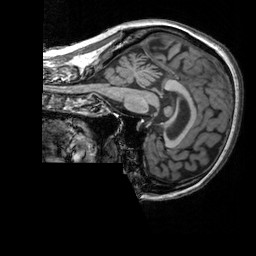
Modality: T1w
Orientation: sagittal
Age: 65
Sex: female
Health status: healthy
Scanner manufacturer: siemens
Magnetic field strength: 3 T
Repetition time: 2.3 s
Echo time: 0.00303 s